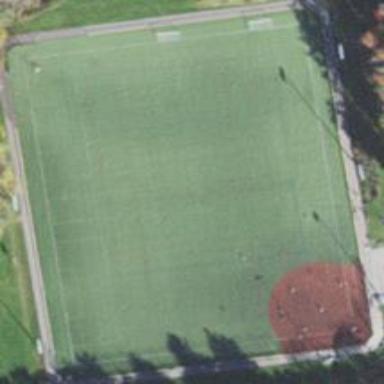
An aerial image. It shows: Baseball pitch for leisure land activities.